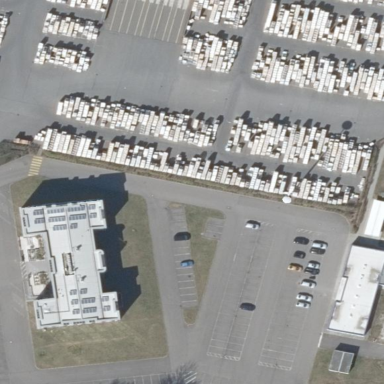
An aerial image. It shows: Parking area.